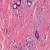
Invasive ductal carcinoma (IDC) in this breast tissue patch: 0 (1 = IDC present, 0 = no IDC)